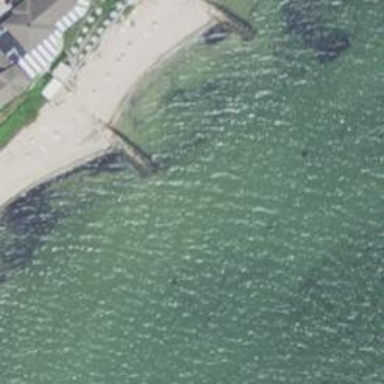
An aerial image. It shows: Breakwater structure.